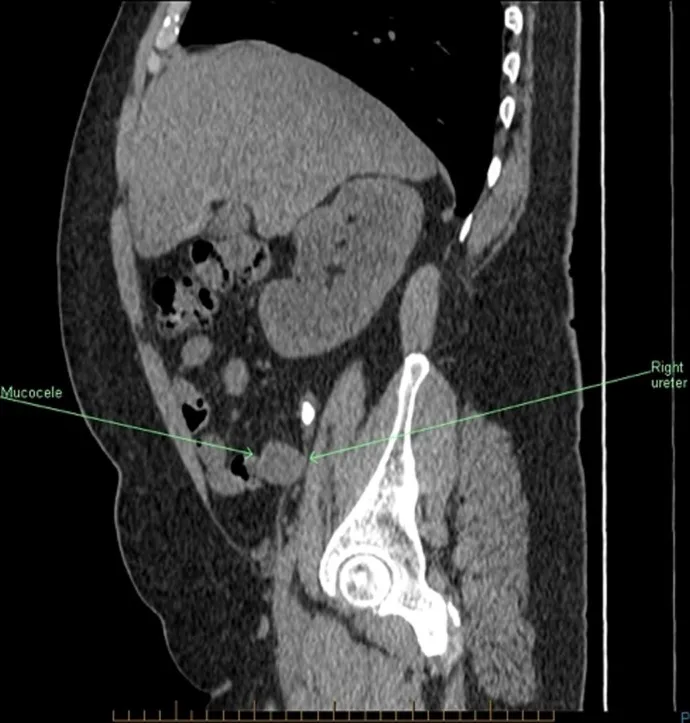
Initial sagittal noncontrast CT scan image showing an appendiceal mucocele compressing the right ureter below the midureteral stone.
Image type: radiology (ct)